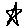
Label: star